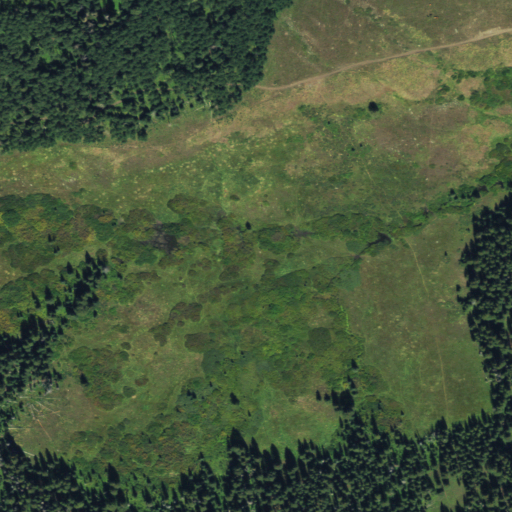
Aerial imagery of plain(s) in Colorado named Buzzard Park containing herbaceous wetlands, shrub, woody wetlands, deciduous forest, evergreen forest, and grassland